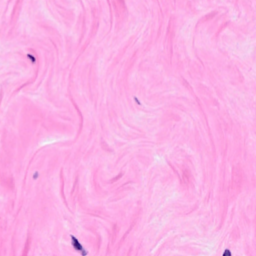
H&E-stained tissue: Breast